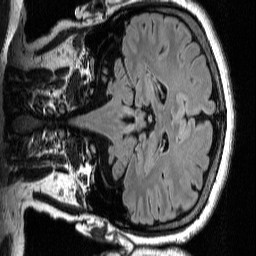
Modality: FLAIR
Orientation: coronal
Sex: female
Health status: ill
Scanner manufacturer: siemens
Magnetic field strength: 3 T
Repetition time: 7 s
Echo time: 0.372 s